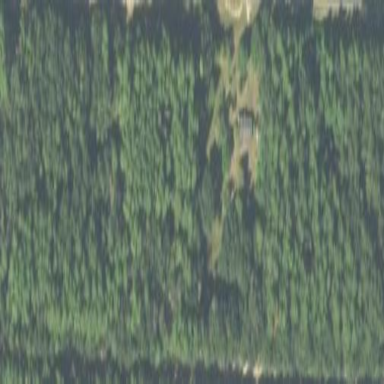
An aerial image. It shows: Needle-leaved woodland.